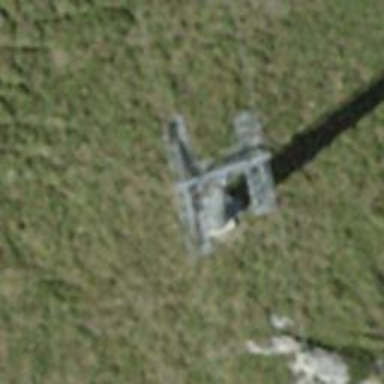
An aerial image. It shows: Pylon used for aerialway.